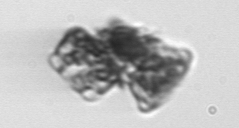
Label: Biddulphia